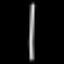
Label: line